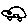
Label: car